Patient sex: F
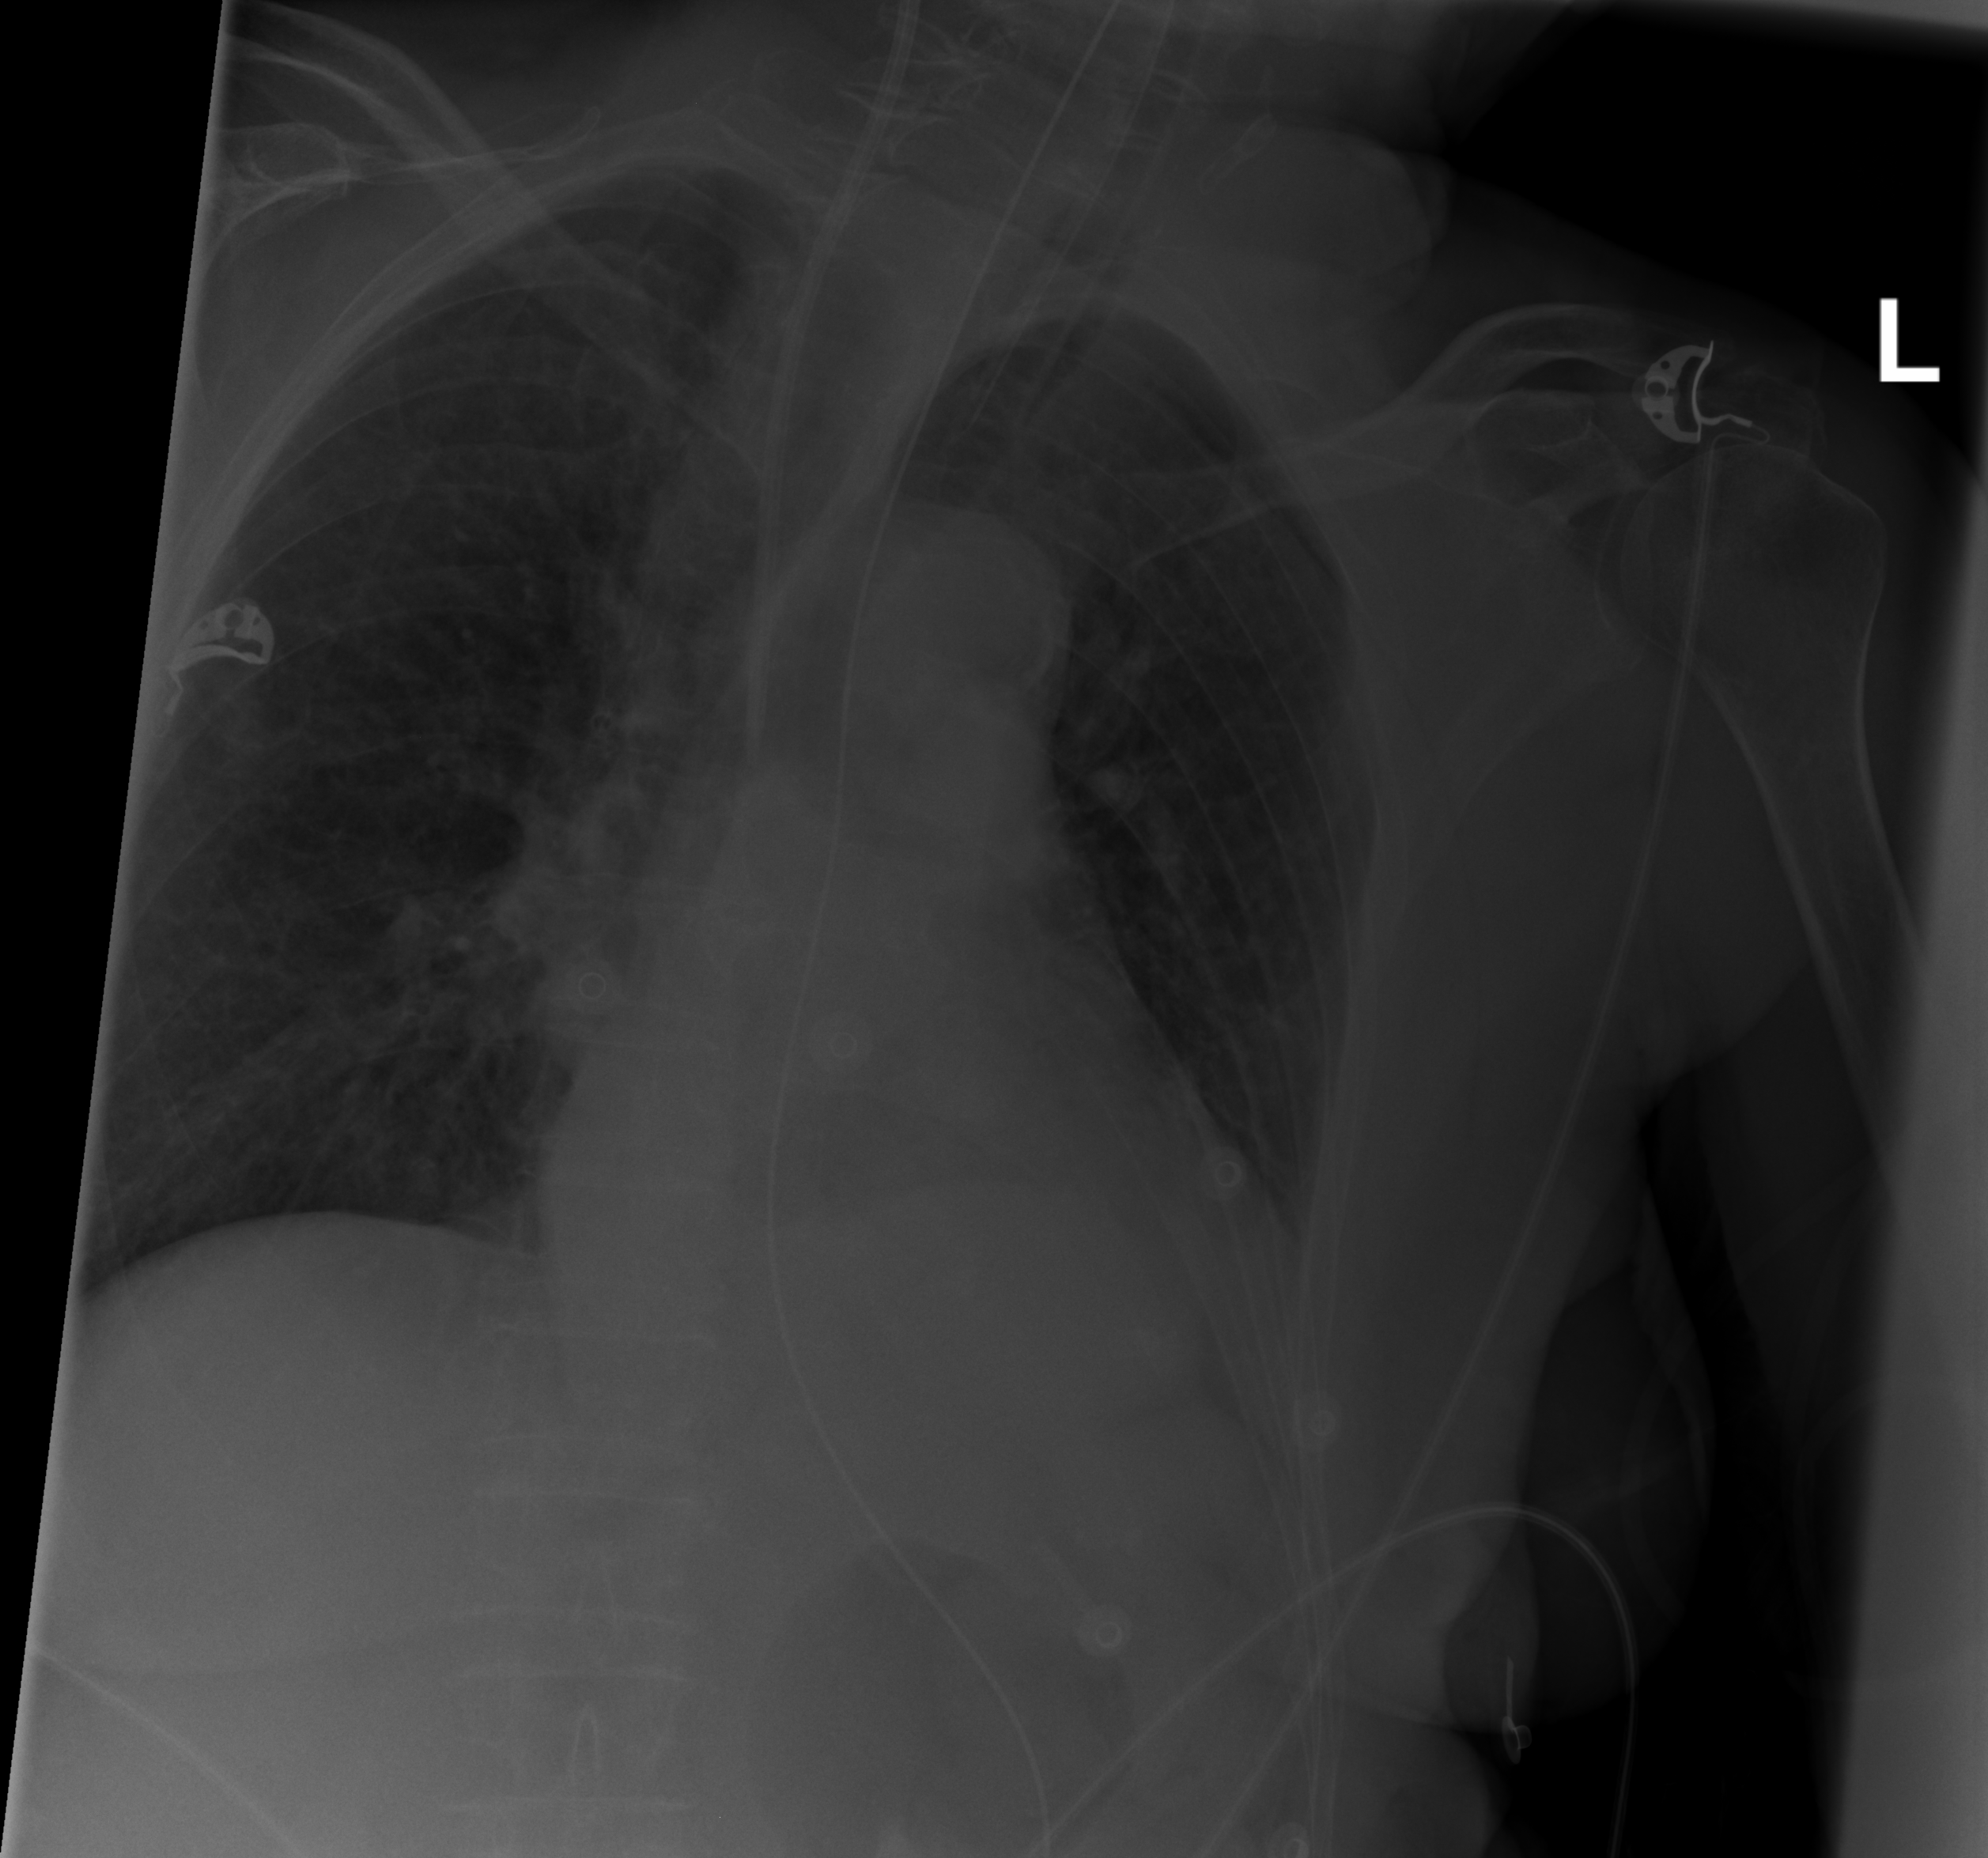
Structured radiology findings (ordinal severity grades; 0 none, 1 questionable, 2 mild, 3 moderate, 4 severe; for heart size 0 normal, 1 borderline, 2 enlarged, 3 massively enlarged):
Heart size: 2
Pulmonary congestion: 0
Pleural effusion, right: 0
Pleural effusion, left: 0
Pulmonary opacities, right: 0
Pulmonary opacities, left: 0
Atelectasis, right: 0
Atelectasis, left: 2